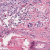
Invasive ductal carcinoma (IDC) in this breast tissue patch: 1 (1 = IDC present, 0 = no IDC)